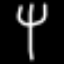
Label: fork